Question: I am using the following layout and the output is this:

How can I ensure that grey background is only applicable for the content.. Why is it occupying full width when I have specified 'wrap_content' for the 'RelativeLayout' containing grey background.
'''
<?xml version="1.0" encoding="utf-8"?>
<RelativeLayout xmlns:android="http://schemas.android.com/apk/res/android"
android:layout_width="match_parent"
android:layout_height="wrap_content"
android:paddingBottom="5dp"
android:paddingRight="17dp"
android:paddingLeft="17dp"
android:paddingTop="5dp"
android:weightSum="1">
<RelativeLayout android:id="@+id/bubble" android:layout_gravity="right" android:gravity="right"
android:layout_height="wrap_content" android:background="@drawable/back" android:layout_alignParentRight="true"
android:layout_width="wrap_content">
<ImageView
android:id="@+id/user_reply_status"
android:layout_width="wrap_content"
android:layout_height="wrap_content"
android:layout_alignBottom="@+id/chat_user_reply"
android:layout_marginBottom="5dp"
android:layout_marginRight="10dp"
android:layout_marginEnd="10dp"
android:layout_alignParentRight="true"
android:layout_alignParentEnd="true"
android:src="@drawable/ic_single_tick"
android:visibility="visible" />
<TextView
android:id="@+id/user_reply_timing"
android:layout_width="wrap_content"
android:layout_height="wrap_content"
android:layout_alignBottom="@id/chat_user_reply"
android:paddingBottom="5dp"
android:layout_marginRight="2dp"
android:layout_marginEnd="2dp"
android:layout_toLeftOf="@id/user_reply_status"
android:layout_toStartOf="@id/user_reply_status"
android:text="17:10" />
<TextView
android:id="@+id/chat_user_reply"
android:layout_width="wrap_content"
android:layout_height="wrap_content"
android:layout_toLeftOf="@id/user_reply_timing"
android:autoLink="web"
android:text="sample" />
</RelativeLayout>
</RelativeLayout>
'''
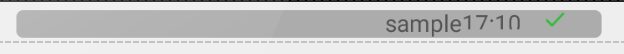
Answer: You should remove android:weightSum="1" from the first RelativeLayout.
It better though to use a LinearLayout with horizontal orientation. Try this layout code:
'''
<?xml version="1.0" encoding="utf-8"?>
<RelativeLayout xmlns:android="http://schemas.android.com/apk/res/android"
android:layout_width="match_parent"
android:layout_height="wrap_content">
<LinearLayout
android:orientation="horizontal"
android:layout_width="wrap_content"
android:layout_height="wrap_content"
android:layout_alignParentRight="true"
android:padding="5dp"
android:background="@color/dark_gray">
<TextView
android:id="@+id/text1"
android:layout_width="0dp"
android:layout_weight="1"
android:layout_height="wrap_content"
android:text="sample sample sample sample sample sample sample sample sample sample"
android:layout_marginRight="10dp"
android:layout_gravity="center_vertical"
android:textColor="@color/white"/>
<TextView
android:id="@+id/text2"
android:layout_width="0dp"
android:layout_weight="1"
android:layout_height="wrap_content"
android:text="17:10 17:10 17:10 17:10 17:10 17:10 17:10 17:10 17:10 17:10 17:10"
android:layout_gravity="center_vertical"
android:textColor="@color/white"/>
<ImageView
android:id="@+id/image"
android:layout_width="wrap_content"
android:layout_height="wrap_content"
android:src="@android:drawable/ic_lock_power_off"
android:layout_gravity="center_vertical"/>
</LinearLayout>
</RelativeLayout>
'''